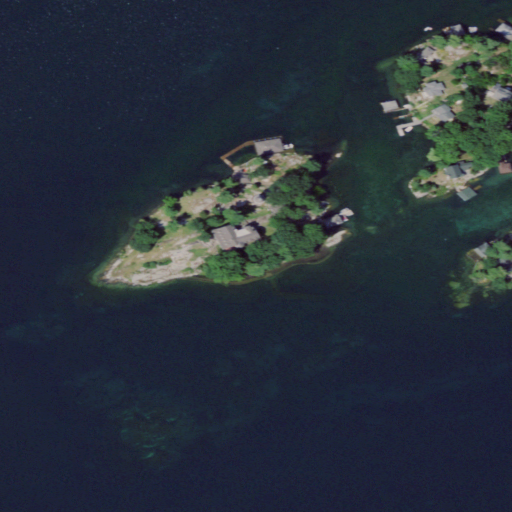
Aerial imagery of island in New York named Long Rock Island containing open water, deciduous forest, medium intensity development, low intensity development, and grassland